Question: I am working on AgGrid ('AgGridReact' component) with one of the header cells having a checkbox for 'select all'

Was wondering if there is a way to pad/margin the select-all checkbox in alignment with the checkboxes in the column.
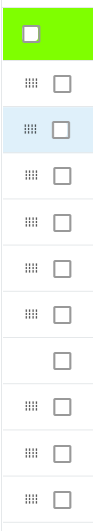
Answer: You can add 'headerClass' to a specific column definition and apply the css style as usual
'''
const columnDefs = [
{
checkboxSelection: true,
headerCheckboxSelection: true,
headerClass: "checkbox",
width: 70
},
{
headerName: "ID",
field: "id",
width: 70
},
...
}
'''
'''
/* add role attribute to increase specificity */
.ag-header-cell.checkbox[role="presentation"] {
padding: 20px;
}
'''
## Live Demo
<URL>